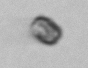
Label: Thalassiosira